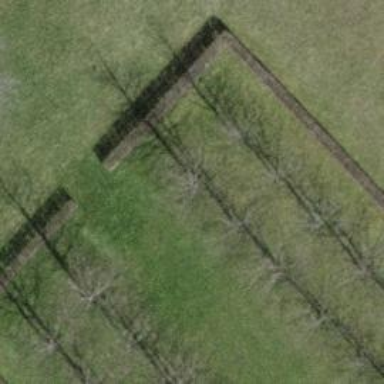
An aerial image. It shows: Row of trees in natural setting.